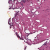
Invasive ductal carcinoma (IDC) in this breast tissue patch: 0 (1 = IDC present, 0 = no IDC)